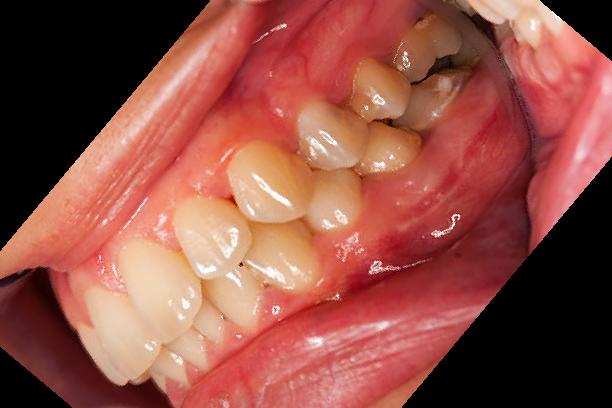
Condition: Gingivitis